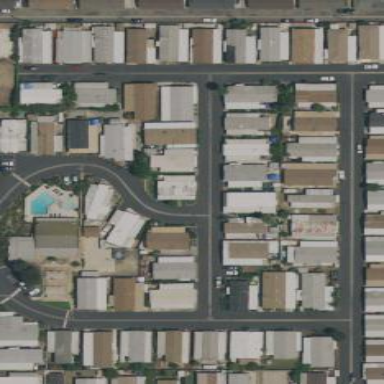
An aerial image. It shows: Residential area designated as trailer park.